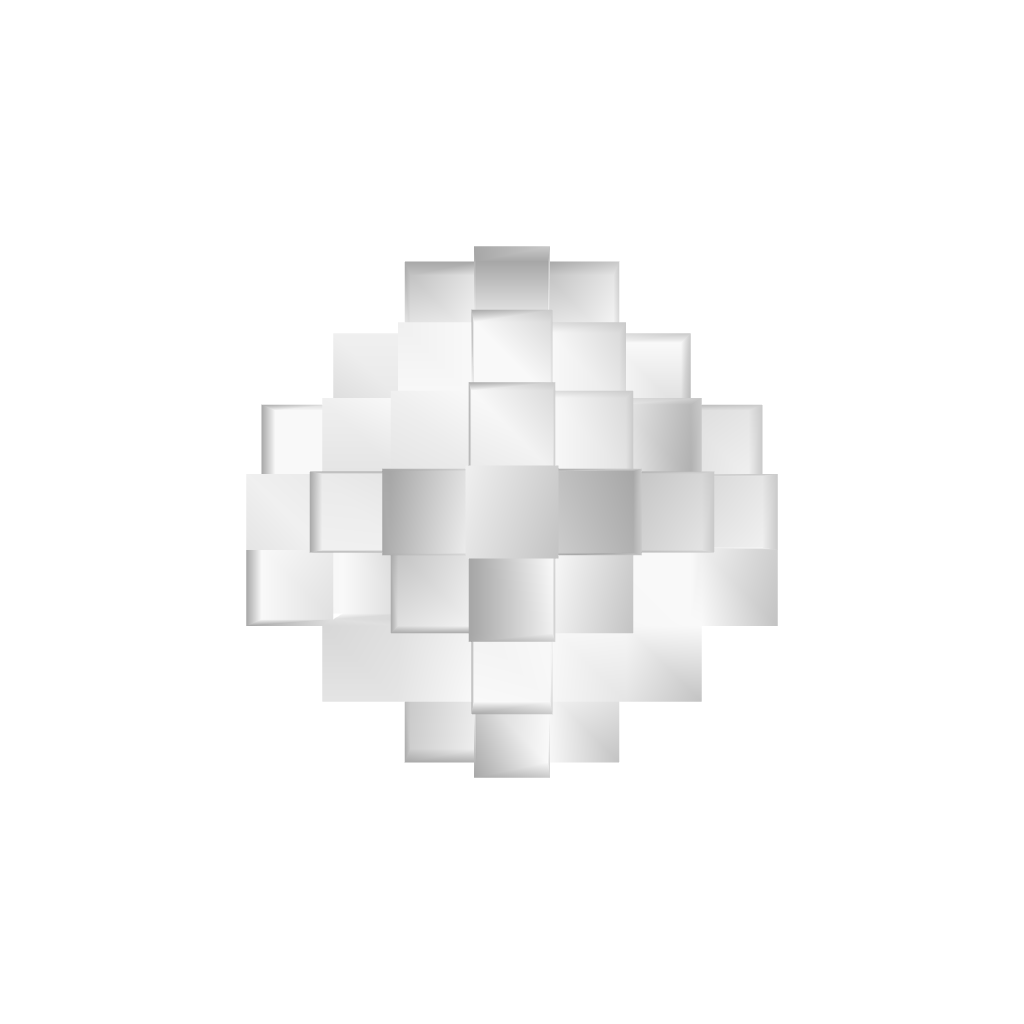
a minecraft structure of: The Ukranian Cigar Merchant Ship bad low quality